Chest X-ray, PA view. Patient: 56 years old, sex F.
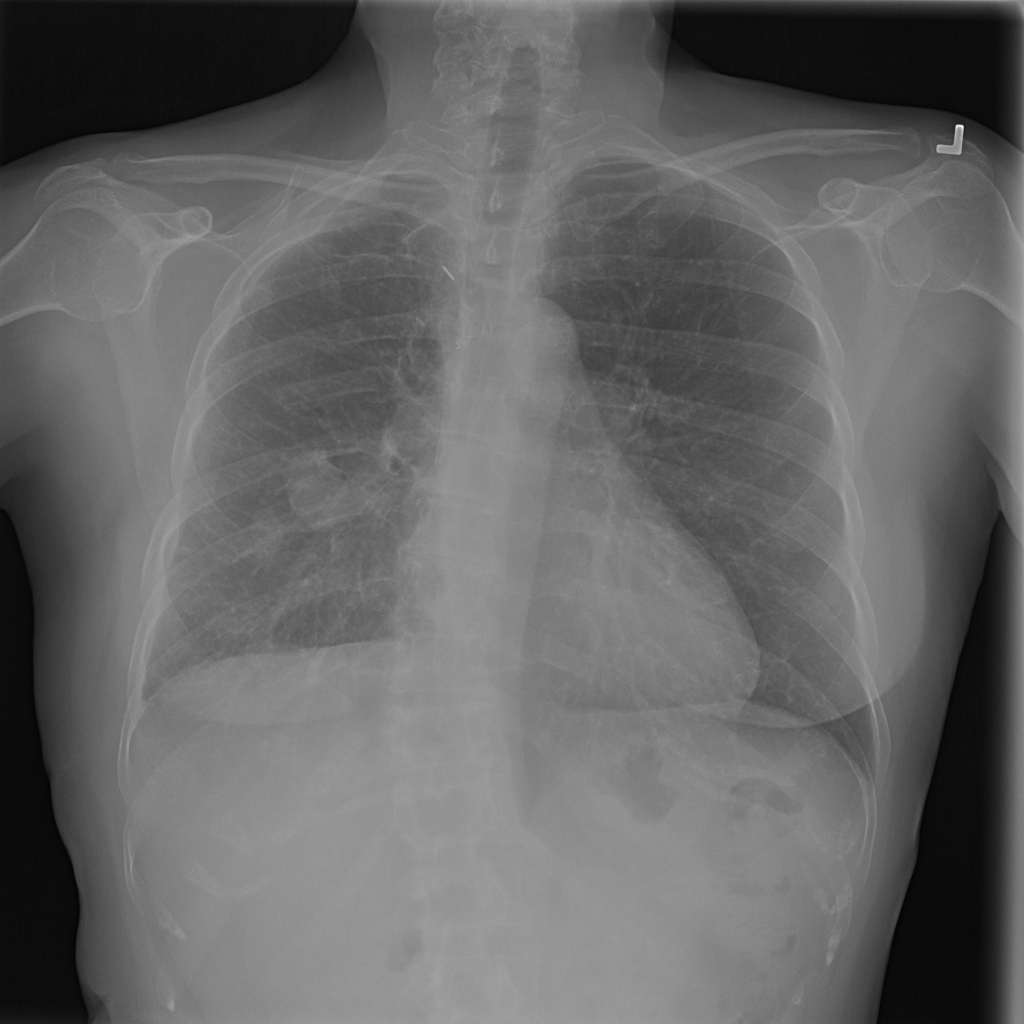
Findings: Nodule